七年级 · 画法几何学
边长为 3 的等边 $\triangle A B C$ 与等边 $\triangle D E F$ 互相重合, 将 $\triangle A B C$ 沿直线 $l$ 向左平移 $m$ 个单位长度, 将 $\triangle D E F$向右也平移 $m$ 个单位长度, 如图, 当 $C, E$ 是线段 $B F$ 的三等分点时, $m$ 的值为

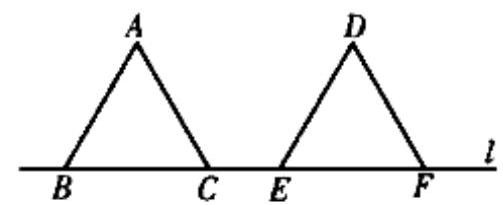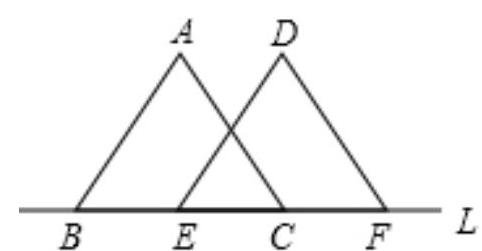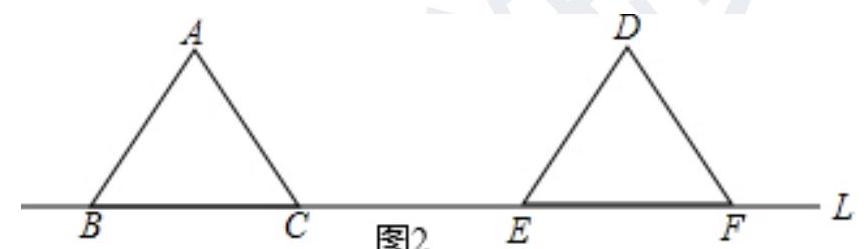
答案: 3 或 $\frac{3}{4}$
解析: 本题考查了平移的性质, 根据对应点 $C 、 F$ 间的距离列出方程是解题的关键, 难点在于要分情况讨论. 分点 $E$ 在 $B C$ 上和点 $E$ 在 $B C$ 外两种情况, 根据点 $C 、 F$ 之间的距离列出方程求解即可.
解: (1)如图 1, 点 $E$ 在 $B C$ 上时, $\because \triangle A B C$ 沿直线 $L$ 向左平移 $m$ 个单位长度, 将 $\triangle D E F$ 向右也平移 $m$ 个单位长度,

$\therefore$ 点 $C 、 F$ 之间的距离等于 $1.5 m$,

段 $B F$ 的三等分点，

解得 $m=\frac{3}{4}$,

$E$ 在 $B C$ 外时,

图1 $\because C 、 E$ 是线 $\therefore 2 m=\frac{3}{2}$,

(2)如图 2 , 点 $\because \triangle A B C$ 沿直

线 $L$ 向左平移 $m$ 个单位长度, 将 $\triangle D E F$ 向右也平移 $m$ 个单位长度,

$\therefore$ 点 $C 、 F$ 之间的距离等于 $6 m$,

$\because C 、 E$ 是线段 $B F$ 的三等分点，

$\therefore 2 m=6$,

解得 $m=3$,

述, $m$ 的值为 3 或 $\frac{3}{4}$.

为: 3 或 $\frac{3}{4}$.

综上所故答案